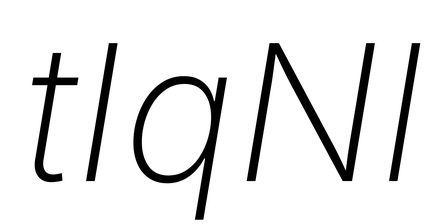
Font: Inter-Italic_ExtraLight_Italic